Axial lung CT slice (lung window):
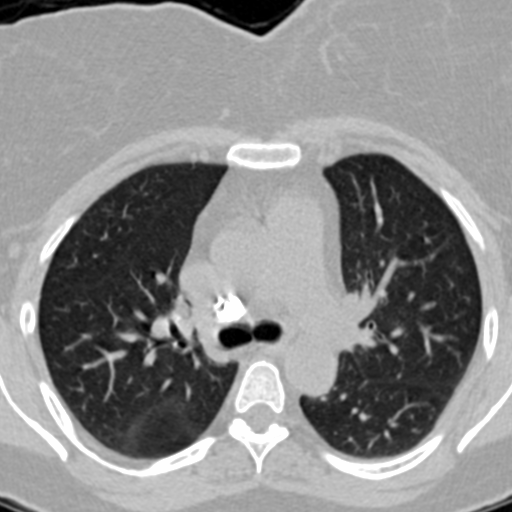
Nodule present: no